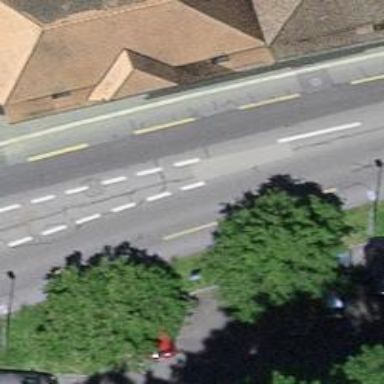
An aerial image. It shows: Primary highway with advisory cycle lane.